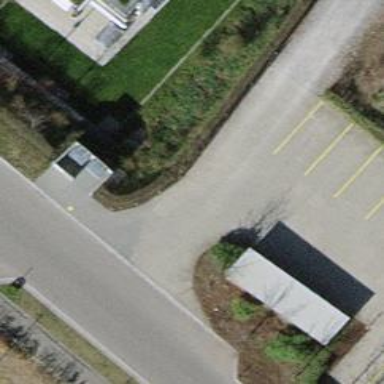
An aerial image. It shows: Parking aisle with paving stones surface.